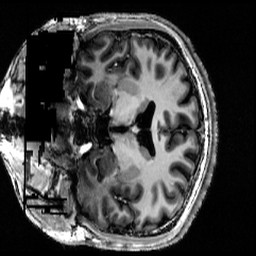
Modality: T1w
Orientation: coronal
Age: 23
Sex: male